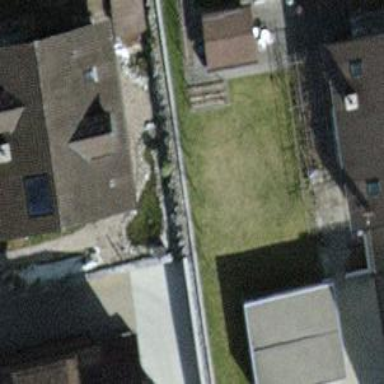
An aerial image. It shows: Hedge acting as barrier.